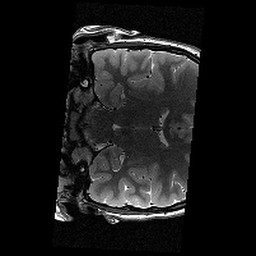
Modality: T2w
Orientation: coronal
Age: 14
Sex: female
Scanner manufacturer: siemens
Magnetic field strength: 3 T
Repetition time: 9.23 s
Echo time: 0.067 s